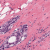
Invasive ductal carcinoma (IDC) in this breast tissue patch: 1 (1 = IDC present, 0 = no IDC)